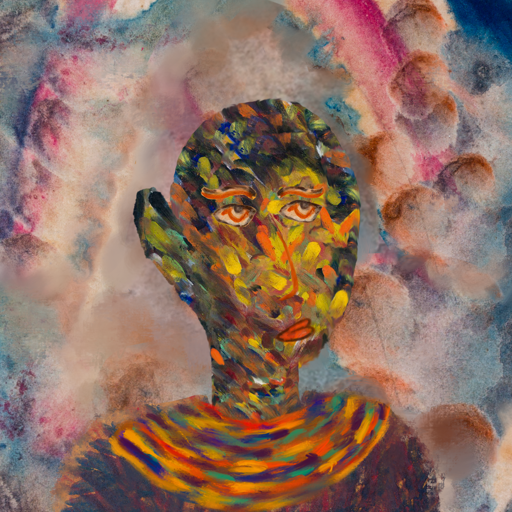
Background: Rupkatha, Head And Neck Side: An_Impression, Face Side: Experience, Bust: In_The_Sun, Hair Side: Blank, Head Accessory: Blank, Second Necklace: An_Impression_2, Necklace: Blank, Baby: Blank